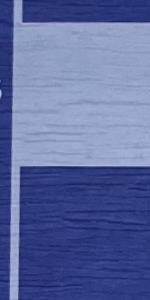
Label: Empty